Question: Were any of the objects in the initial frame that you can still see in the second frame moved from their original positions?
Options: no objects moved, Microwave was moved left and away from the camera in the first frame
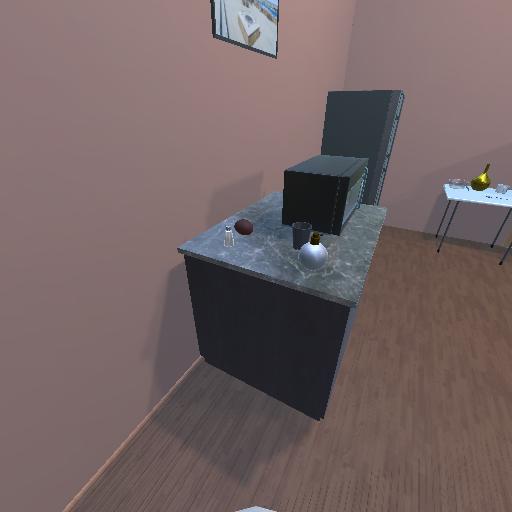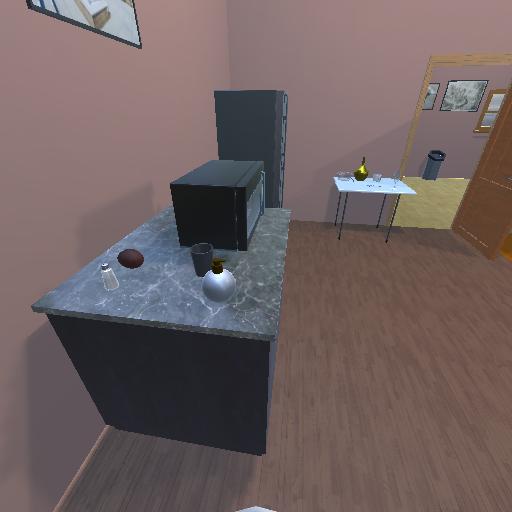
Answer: no objects moved